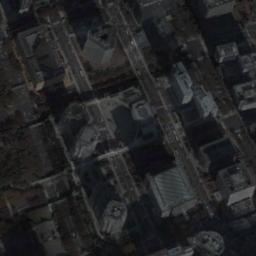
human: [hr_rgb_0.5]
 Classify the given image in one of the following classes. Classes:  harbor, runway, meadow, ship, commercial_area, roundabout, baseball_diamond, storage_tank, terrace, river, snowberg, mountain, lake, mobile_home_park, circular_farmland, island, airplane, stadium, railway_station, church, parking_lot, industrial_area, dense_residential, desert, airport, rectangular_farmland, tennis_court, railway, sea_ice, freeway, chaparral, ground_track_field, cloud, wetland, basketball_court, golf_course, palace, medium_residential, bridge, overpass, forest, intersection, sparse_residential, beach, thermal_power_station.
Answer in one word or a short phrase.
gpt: commercial_area